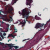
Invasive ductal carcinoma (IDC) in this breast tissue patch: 0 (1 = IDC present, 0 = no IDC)